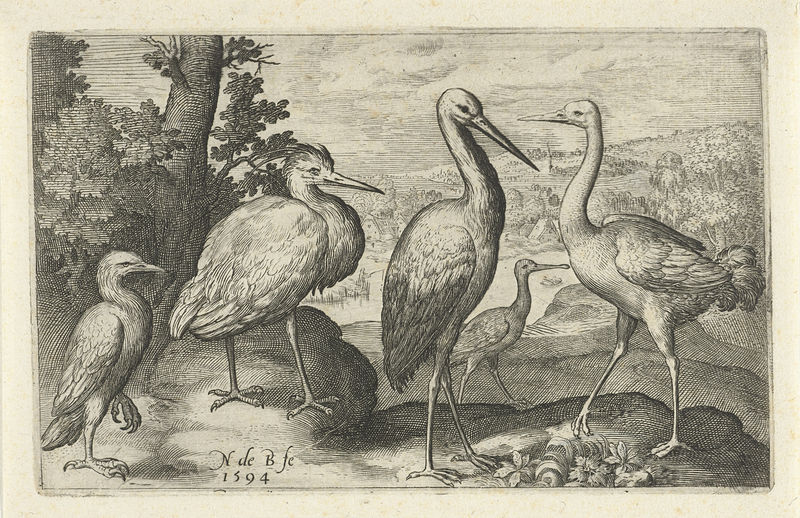
Titel: Ooievaar, kraanvogel, reiger en lepelaar
Künstler: Nicolaes de Bruyn
Standort: Amsterdam
Institution: Rijksmuseum
Schlagwörter: feathers, white, black, feather, flower, rock, tree, building, hills, house, lake, landscape, mountain, nature, horizon, trees, feet, river, plants, view, drawing, black and white, animals, bird, peacock, sketch, tail, walking, birds, eagle, wings, valley, leaves, trunk, front, engraving, pencil, crane, animal, legs, pond, long, beak, standing, wing, barn, tall, five, vista, rocky, detailed, 5, beaks, bill, pecker, claw, pelican, biology, duck, shdow, long legs, leags, long beak, ibis, haron, long necks, high position, 1594, feaarther, ndebfe